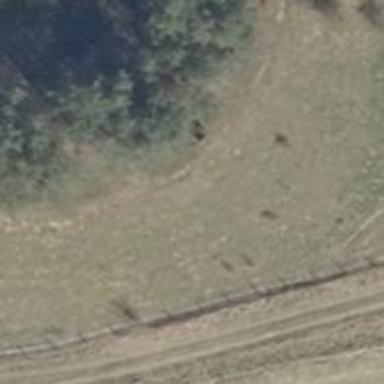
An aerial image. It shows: Hunting stand.